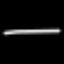
Label: line